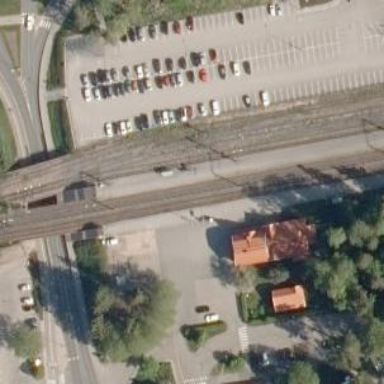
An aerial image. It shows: Railway signal.